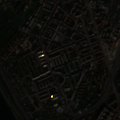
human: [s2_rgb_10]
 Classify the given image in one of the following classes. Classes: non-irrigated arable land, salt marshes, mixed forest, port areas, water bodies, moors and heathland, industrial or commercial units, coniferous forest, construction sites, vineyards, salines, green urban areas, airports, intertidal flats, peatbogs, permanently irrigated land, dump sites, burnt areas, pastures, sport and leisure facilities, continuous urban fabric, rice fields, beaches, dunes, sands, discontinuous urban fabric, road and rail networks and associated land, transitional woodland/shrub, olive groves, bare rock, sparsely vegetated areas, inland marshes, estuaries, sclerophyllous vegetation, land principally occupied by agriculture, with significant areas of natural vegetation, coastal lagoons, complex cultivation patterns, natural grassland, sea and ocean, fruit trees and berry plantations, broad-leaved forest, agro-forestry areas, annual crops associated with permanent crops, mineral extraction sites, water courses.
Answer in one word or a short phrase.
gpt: continuous urban fabric, discontinuous urban fabric, industrial or commercial units, green urban areas, water bodies